Field crop: maize
Growth stage: 2
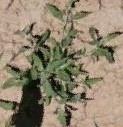
Species: atriplex